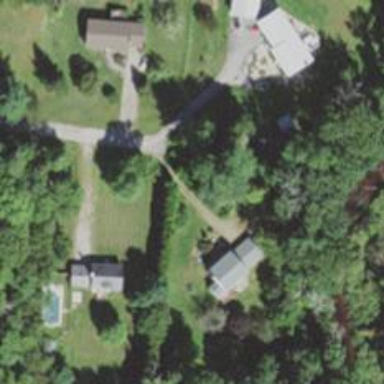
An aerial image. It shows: Residential driveway designated as service road.